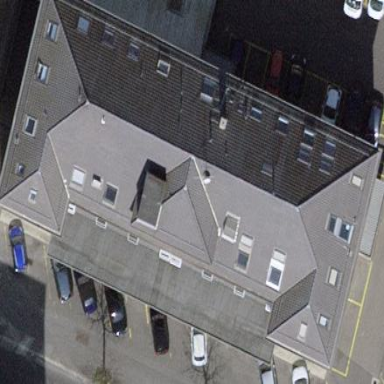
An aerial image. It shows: Hipped roofed apartment building with grey roof. The building facade is azure in color and houses furniture shop.